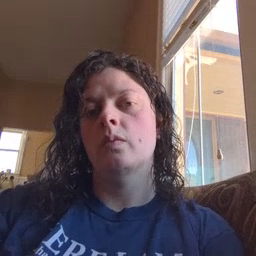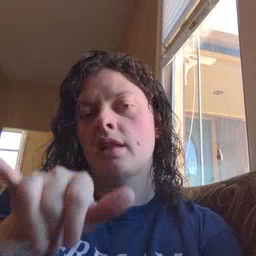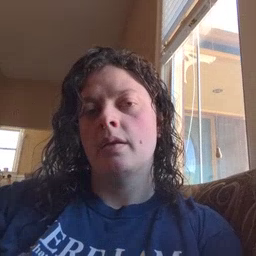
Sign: that